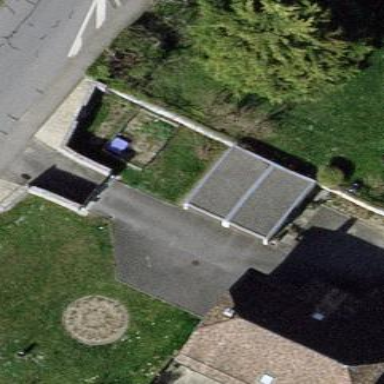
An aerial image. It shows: Group of garages.